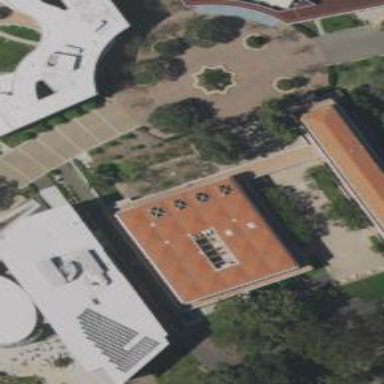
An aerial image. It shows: University building.